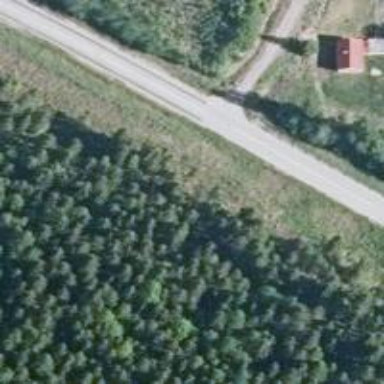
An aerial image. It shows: Secondary road.